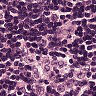
Metastatic tissue present: no